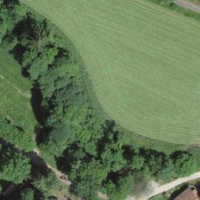
EUNIS habitat code: 52
Species observed at this site:
Cirsium vulgare